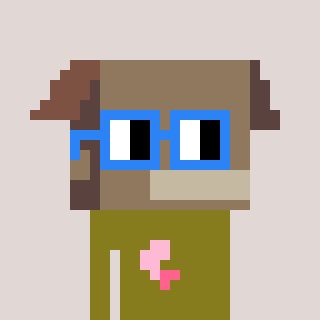
a pixel art character with square blue glasses, a box-shaped head and a gunk-colored body on a warm background